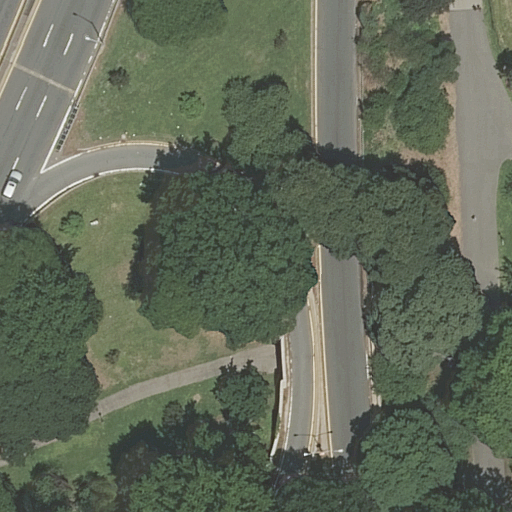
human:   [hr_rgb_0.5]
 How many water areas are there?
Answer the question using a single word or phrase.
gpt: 0

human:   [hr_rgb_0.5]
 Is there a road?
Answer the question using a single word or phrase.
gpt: yes

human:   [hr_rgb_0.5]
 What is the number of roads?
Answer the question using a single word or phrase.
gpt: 7

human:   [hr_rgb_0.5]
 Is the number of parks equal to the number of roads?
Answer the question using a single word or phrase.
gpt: no

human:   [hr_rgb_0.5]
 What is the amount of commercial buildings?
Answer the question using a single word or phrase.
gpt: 0

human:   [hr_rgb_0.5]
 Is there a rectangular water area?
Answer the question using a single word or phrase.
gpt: no

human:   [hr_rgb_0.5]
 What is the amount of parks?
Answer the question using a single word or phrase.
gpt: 1

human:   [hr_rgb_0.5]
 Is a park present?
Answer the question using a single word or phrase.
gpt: yes

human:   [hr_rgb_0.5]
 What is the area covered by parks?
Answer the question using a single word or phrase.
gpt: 434m2

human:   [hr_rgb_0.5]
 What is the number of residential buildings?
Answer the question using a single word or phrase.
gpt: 0

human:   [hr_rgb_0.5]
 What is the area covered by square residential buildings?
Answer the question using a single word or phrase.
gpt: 0m2

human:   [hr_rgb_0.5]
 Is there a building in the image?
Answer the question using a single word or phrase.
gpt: no

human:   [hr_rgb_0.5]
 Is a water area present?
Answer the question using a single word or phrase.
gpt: no

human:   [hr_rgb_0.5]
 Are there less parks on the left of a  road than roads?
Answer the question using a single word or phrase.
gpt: yes

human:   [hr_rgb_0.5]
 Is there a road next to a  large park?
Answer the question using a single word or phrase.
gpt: no

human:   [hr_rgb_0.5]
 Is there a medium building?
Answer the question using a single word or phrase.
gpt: no

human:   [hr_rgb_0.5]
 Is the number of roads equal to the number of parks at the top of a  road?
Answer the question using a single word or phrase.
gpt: no

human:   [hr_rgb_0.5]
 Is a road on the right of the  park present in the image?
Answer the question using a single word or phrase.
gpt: no

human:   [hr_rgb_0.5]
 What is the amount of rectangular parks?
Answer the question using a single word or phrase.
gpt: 1

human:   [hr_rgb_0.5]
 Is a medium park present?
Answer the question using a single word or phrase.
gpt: yes

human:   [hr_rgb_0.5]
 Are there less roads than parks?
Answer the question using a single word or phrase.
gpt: no

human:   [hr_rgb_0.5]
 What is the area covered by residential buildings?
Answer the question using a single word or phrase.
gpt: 0m2

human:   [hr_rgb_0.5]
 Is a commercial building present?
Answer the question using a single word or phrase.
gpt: no

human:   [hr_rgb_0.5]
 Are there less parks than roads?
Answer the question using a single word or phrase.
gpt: yes

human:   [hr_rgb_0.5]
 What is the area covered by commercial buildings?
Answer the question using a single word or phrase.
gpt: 0m2

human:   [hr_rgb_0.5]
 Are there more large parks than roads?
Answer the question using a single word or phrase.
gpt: no

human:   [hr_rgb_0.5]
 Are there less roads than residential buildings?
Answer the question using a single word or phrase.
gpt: no

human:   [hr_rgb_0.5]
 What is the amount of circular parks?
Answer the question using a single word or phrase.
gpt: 0

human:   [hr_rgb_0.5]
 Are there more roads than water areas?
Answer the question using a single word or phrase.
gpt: yes

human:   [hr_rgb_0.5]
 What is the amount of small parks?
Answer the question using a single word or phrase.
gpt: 0

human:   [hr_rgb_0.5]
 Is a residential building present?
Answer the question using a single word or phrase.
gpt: no

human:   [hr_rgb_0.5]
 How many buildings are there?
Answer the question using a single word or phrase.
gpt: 0

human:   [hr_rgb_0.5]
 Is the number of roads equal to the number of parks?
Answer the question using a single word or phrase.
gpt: no

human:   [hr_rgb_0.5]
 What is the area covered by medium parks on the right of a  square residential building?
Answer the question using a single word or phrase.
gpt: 0m2

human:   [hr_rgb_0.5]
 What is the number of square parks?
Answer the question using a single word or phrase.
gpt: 0

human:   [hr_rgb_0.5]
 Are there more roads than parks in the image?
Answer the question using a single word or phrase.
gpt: yes

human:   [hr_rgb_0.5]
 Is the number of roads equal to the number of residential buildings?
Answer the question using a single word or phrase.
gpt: no

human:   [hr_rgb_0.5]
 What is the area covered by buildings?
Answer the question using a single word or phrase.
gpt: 0m2

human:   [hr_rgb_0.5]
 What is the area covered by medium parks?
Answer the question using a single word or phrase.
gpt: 434m2

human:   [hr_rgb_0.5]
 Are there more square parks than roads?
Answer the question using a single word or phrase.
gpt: no

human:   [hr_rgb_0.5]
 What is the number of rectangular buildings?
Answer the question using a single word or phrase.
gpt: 0

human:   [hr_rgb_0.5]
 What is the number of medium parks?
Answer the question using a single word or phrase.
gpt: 1

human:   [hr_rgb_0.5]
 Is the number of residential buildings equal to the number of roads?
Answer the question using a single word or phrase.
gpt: no

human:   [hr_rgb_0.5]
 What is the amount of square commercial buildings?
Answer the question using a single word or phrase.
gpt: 0

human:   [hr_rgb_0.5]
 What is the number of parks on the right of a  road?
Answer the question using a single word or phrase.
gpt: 1

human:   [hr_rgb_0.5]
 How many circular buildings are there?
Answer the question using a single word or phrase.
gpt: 0

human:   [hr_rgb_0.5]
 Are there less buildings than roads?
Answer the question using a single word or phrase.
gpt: yes

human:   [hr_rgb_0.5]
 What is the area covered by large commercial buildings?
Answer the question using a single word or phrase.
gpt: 0m2

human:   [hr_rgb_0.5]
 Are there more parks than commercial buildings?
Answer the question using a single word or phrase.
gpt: yes

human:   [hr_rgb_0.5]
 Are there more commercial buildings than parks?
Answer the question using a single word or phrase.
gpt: no

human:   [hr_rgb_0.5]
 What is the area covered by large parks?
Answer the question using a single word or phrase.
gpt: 0m2

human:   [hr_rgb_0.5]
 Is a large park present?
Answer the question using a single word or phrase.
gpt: no

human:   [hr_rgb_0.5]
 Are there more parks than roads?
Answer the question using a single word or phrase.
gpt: no

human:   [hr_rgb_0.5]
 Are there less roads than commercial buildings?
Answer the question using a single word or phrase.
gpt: no

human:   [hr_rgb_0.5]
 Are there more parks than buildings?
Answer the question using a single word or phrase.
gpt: yes

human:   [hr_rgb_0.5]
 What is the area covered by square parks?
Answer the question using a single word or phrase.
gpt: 0m2

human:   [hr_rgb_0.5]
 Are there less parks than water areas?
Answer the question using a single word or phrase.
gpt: no

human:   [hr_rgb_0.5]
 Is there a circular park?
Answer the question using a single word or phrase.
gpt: no

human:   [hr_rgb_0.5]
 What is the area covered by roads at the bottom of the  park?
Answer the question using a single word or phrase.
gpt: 0m2

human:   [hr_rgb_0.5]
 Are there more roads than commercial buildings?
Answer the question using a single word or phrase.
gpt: yes

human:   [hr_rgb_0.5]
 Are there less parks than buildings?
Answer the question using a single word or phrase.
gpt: no

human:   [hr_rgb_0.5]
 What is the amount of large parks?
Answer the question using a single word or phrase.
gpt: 0

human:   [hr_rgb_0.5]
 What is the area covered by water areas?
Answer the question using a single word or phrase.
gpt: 0m2

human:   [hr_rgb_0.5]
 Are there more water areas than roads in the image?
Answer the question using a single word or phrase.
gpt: no